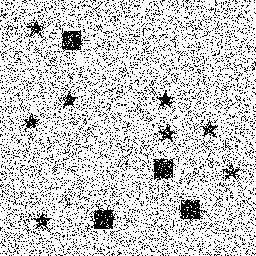
Squares: 4
Triangles: 0
Stars: 8
Total shapes: 12